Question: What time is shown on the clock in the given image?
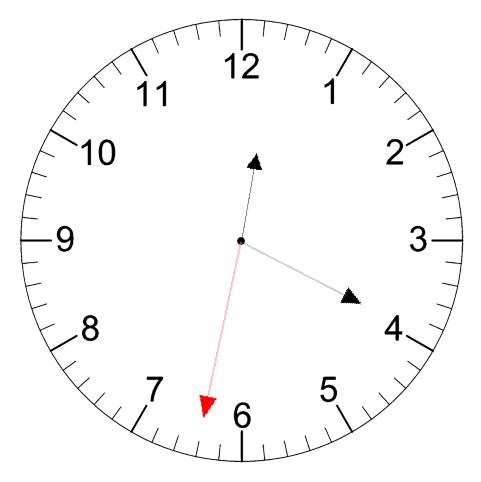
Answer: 12:19:32